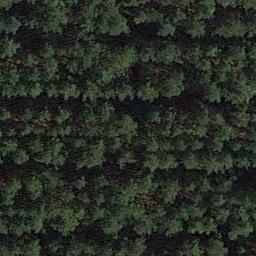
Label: forest